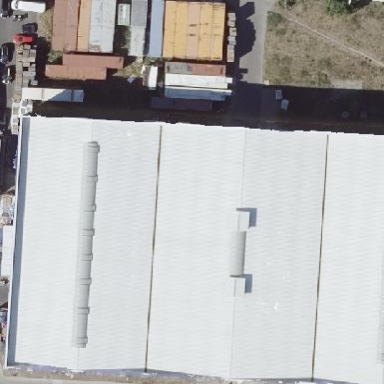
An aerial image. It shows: Warehouse.